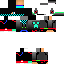
A female skeleton skin with dark skin, wearing brown helmet dressed in a blue hoodie and red pants, featuring a closed mouth.